Aerial crown-view tile of a tropical tree (Barro Colorado Island, Panama), acquired 20250915:
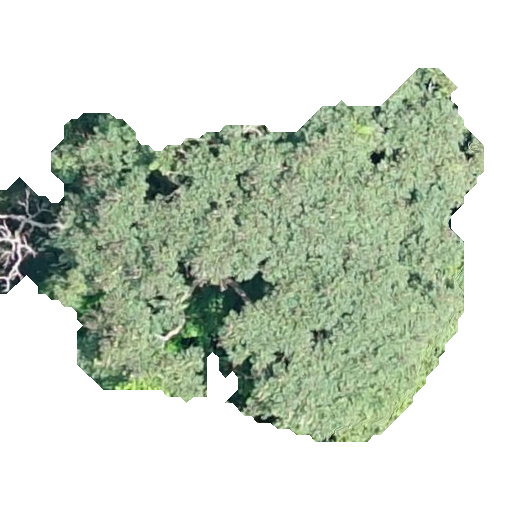
Species: Jacaranda copaia
GBIF accepted scientific name: Jacaranda copaia
Crown area: 174.623 m²